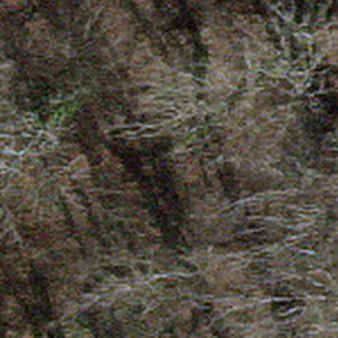
Label: other